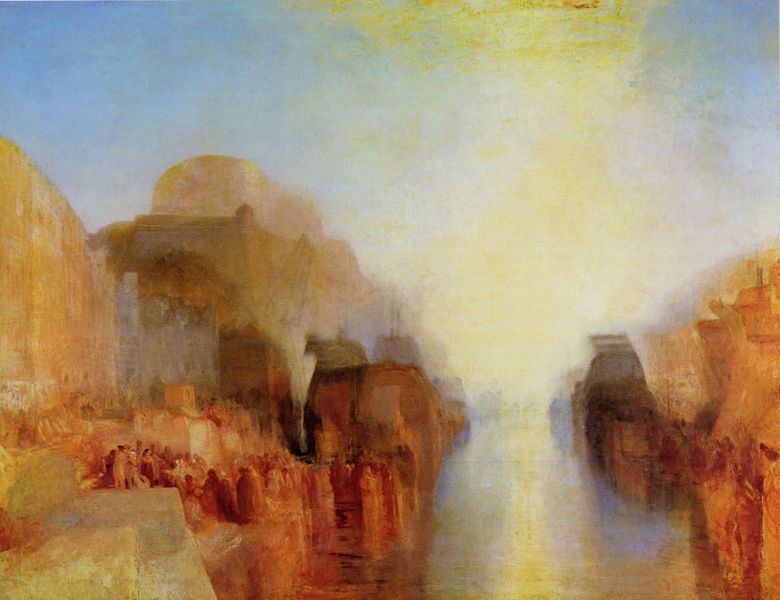
Titel: Hafen mit Stadt und Festung
Künstler: William Turner
Standort: London
Institution: Tate Gallery
Schlagwörter: berg, blau, felsen, feuer, gemälde, gruppe, himmel, mann, meer, schatten, wasser, weiß, wolken, aquarell, baden, fluss, frauen, gelb, impressionismus, landschaft, menschen, ocker, see, stadt, ufer, braun, fenster, grau, hell, licht, männer, orange, schwarz, skizze, szene, gebäude, haus, rot, wolke, beige, leute, malerei, masse, menge, versammlung, bibel, stehen, steine, öl, bach, dämmerung, häuser, hügel, sonnenaufgang, spiegelung, kanal, sonne, gold, gewänder, personen, rosa, wasserfall, hellblau, küste, schiff, schiffe, sommer, strand, wellen, fassade, perspektive, venedig, spiegelbild, abstrakt, berge, farben, fels, gebirge, hitze, klippen, wüste, dunst, farbe, nebel, sonnenuntergang, schlucht, hafen, kuppel, romantik, turner, impressionistisch, stimmung, stufen, bucht, leuchten, reflexion, unscharf, belichtung, orient, religion, diesig, heiss, menschenmenge, verschwommen, verwischt, sandstein, malerisch, andacht, religiös, rötlich, flirren, prozession, korinth, atmosphäre, sfumato, tempel, opfer, undeutlich, fjord, taufe, verschleiert, indien, doppelt, ritual, difus, engalnd, ägypten, komplementärkontrast, rhein, pinselführung, kaskade, expressionismu, pilger, william, pastelle, dunstig, wsser, william turner, nil, einschiffung, versetzt, euer, felssen, flirrend, ganges, horizonmt, mange, schlcuht, dopplung, verwackelt, ineinanderlaufende farben